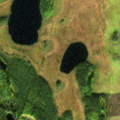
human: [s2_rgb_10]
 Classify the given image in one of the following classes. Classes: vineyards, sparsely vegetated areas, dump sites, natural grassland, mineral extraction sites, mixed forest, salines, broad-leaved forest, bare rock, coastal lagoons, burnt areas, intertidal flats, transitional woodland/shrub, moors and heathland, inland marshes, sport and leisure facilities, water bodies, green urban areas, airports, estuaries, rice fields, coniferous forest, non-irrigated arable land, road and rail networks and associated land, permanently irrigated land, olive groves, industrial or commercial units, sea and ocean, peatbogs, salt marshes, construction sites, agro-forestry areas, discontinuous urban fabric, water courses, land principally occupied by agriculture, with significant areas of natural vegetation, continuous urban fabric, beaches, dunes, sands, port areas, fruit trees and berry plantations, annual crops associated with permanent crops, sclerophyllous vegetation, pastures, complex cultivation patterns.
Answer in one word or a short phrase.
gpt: coniferous forest, mixed forest, transitional woodland/shrub, peatbogs